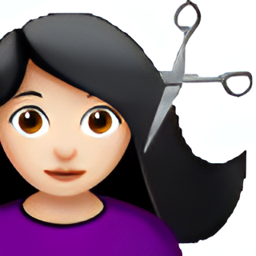
Name: haircut
Emoji: 💇🏻
Group: People & Body
Sub-group: person-activity